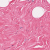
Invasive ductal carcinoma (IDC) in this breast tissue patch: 0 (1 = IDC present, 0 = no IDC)